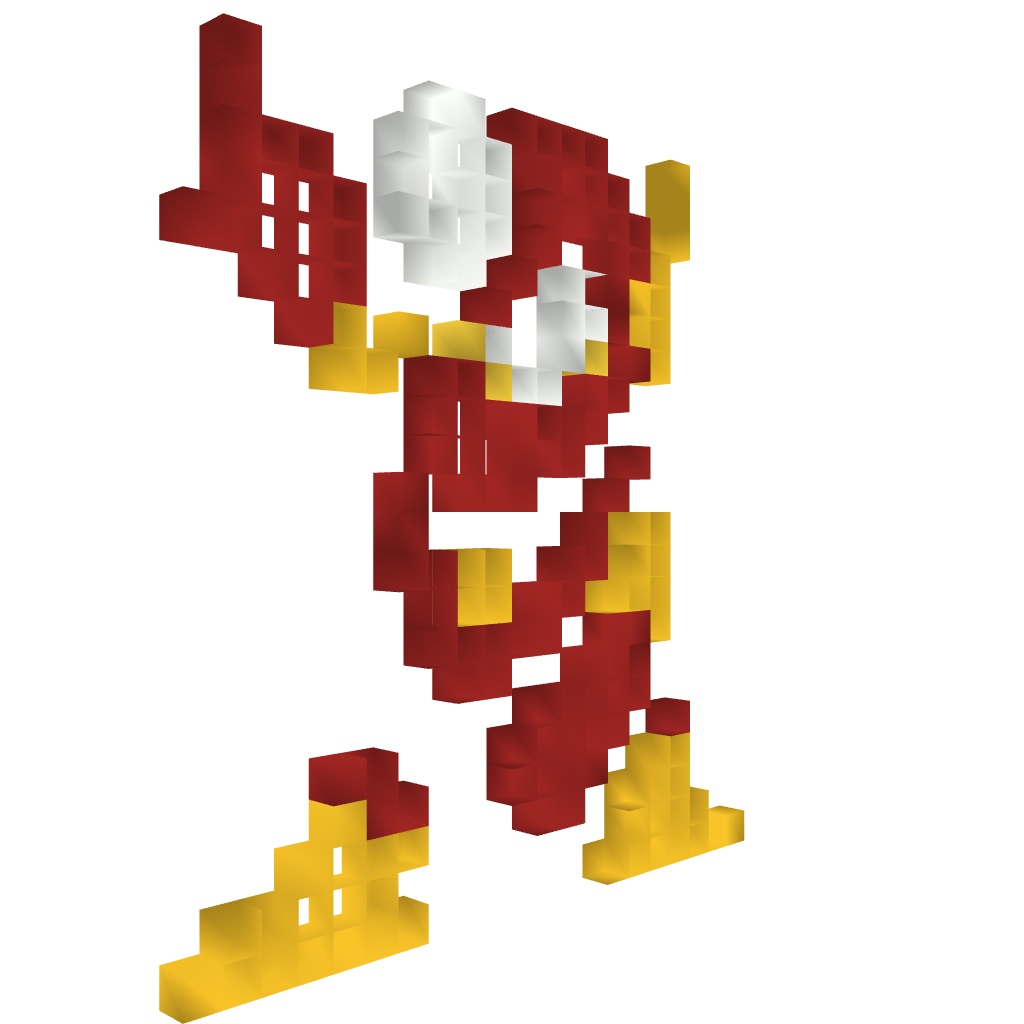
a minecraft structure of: Metalman (ErnieCIII)